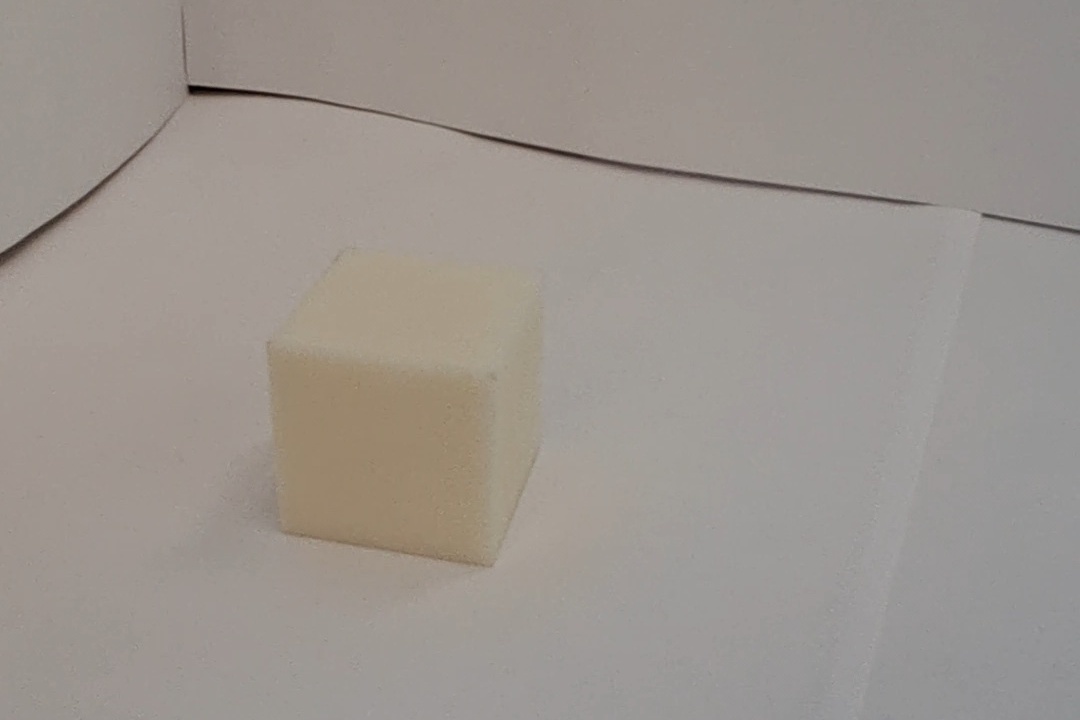
Label: Cuboid